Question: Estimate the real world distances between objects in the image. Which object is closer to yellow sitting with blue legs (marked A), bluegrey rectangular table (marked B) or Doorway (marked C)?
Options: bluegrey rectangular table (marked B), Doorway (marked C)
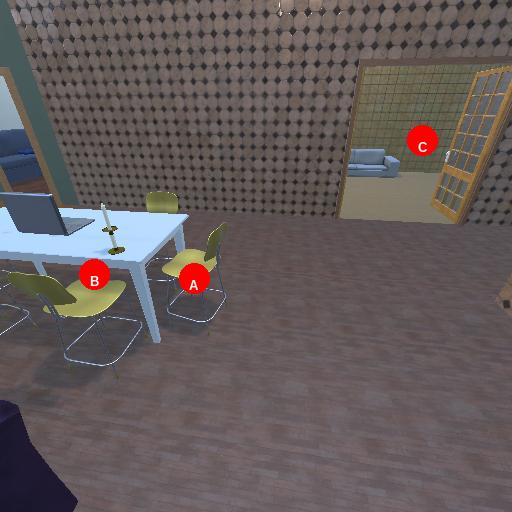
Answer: bluegrey rectangular table (marked B)